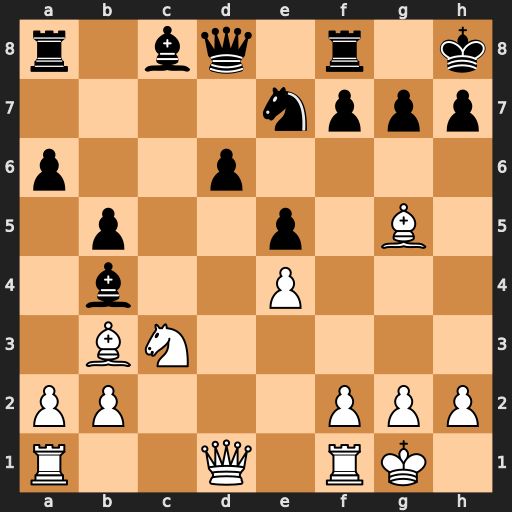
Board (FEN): r1bq1r1k/4nppp/p2p4/1p2p1B1/1b2P3/1BN5/PP3PPP/R2Q1RK1
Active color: w
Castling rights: -
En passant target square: -
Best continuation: Bxe7 Qxe7 Nd5 Qg5 Nxb4